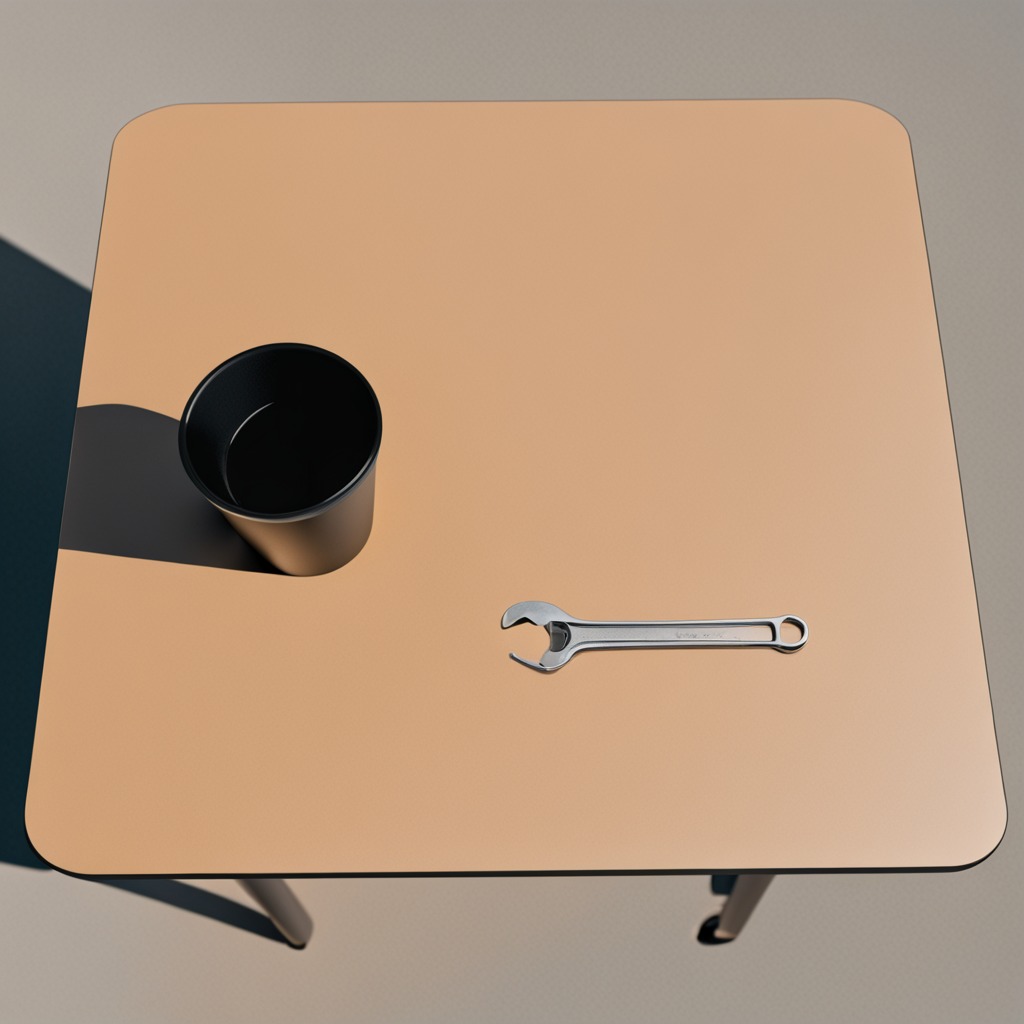
A wrench lies on a clean utility table in a temporary outdoor tool station.